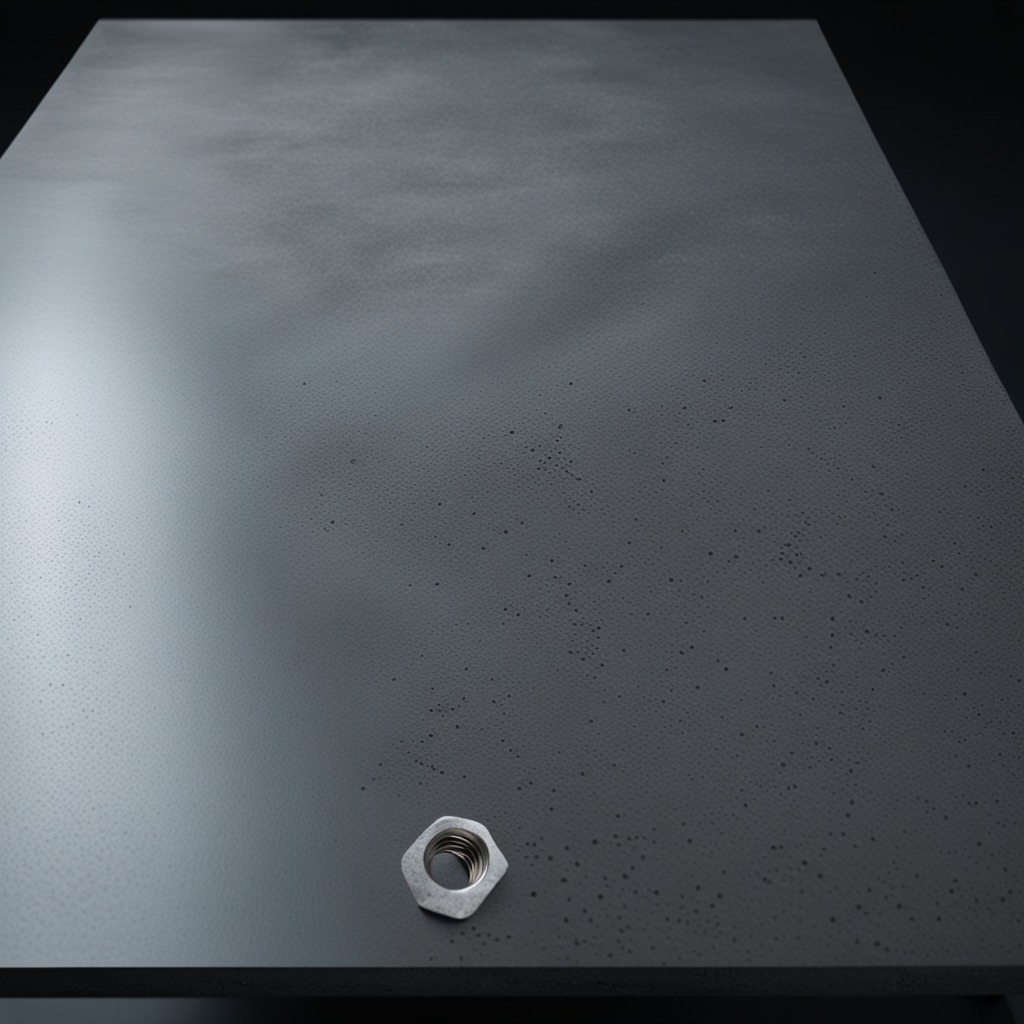
A metal nut lies on a clean granite table inside a workshop at night dim ambient light soft shadows worn but